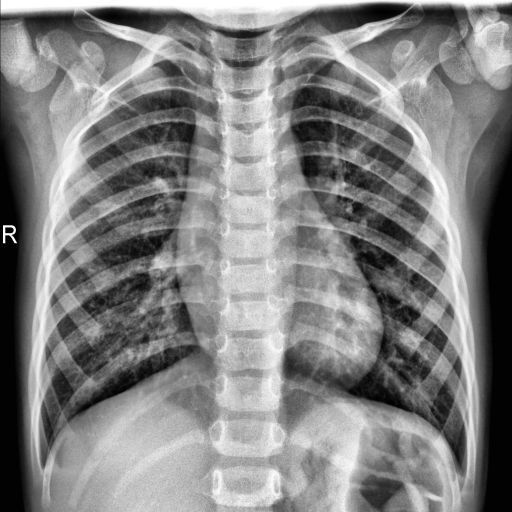
Finding: NORMAL